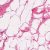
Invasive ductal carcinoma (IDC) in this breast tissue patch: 0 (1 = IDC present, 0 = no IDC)